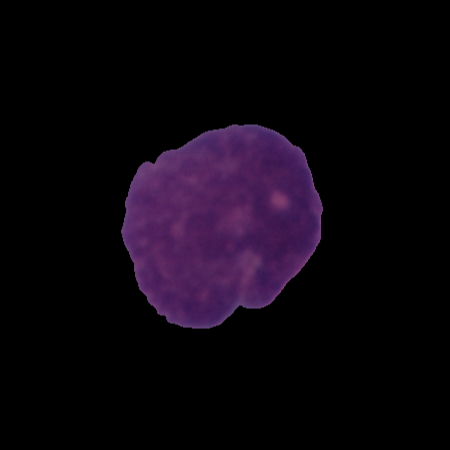
Label: cancer